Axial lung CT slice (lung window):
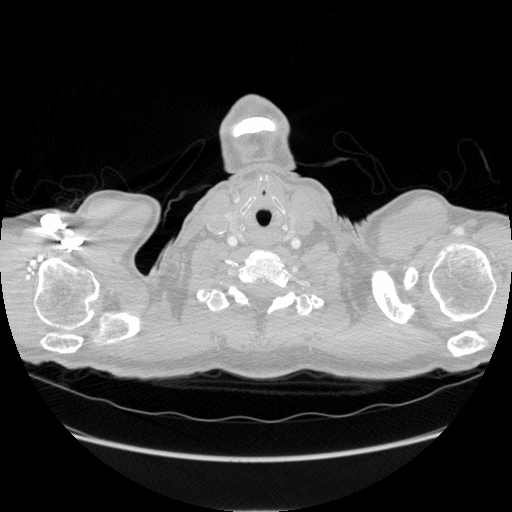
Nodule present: no